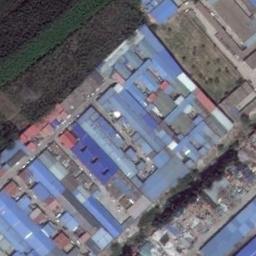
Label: industrial_area